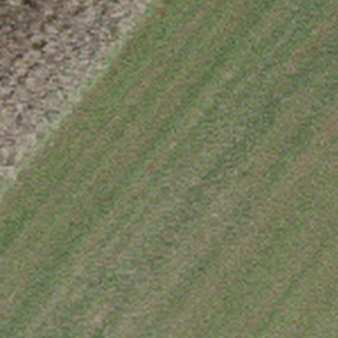
Label: other